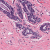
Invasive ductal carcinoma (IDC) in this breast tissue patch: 0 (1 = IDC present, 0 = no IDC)